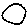
Label: circle